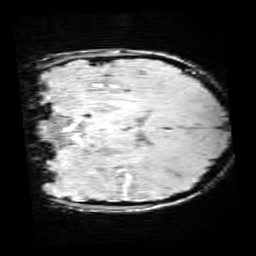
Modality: SWI
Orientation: coronal
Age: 9
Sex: female
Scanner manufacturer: siemens
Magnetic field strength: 3 T
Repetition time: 0.027 s
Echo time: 0.02 s